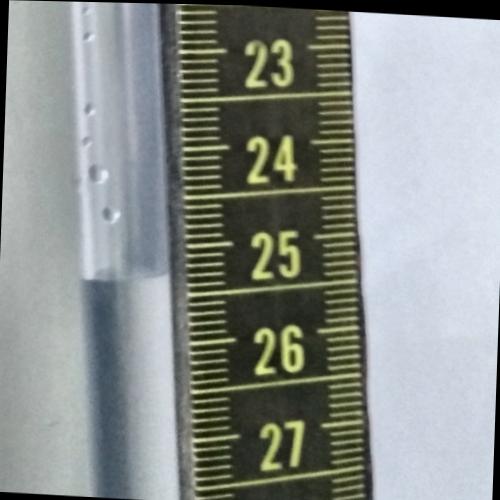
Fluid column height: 25.3 cm